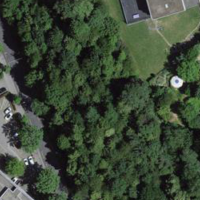
EUNIS habitat code: 53
Species observed at this site:
Fagus sylvatica